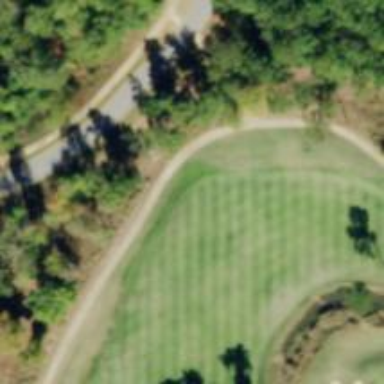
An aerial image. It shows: Path used for both walking and golf.